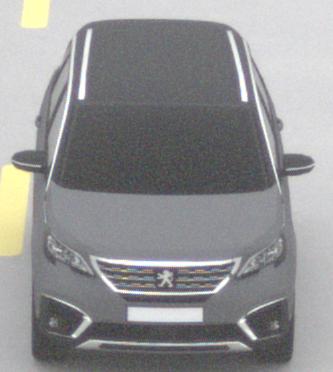
Make: Peugeot
Model: 5008 1.2 PureTech 130 Active
Detailed model: 5008 (II) (03/17 - 09/20)
Model produced from: 2017/03
Model produced until: 2018/07
Doors: 5
Color: gray
Road condition: dry road
Daytime: midday
Contrast: low contrast